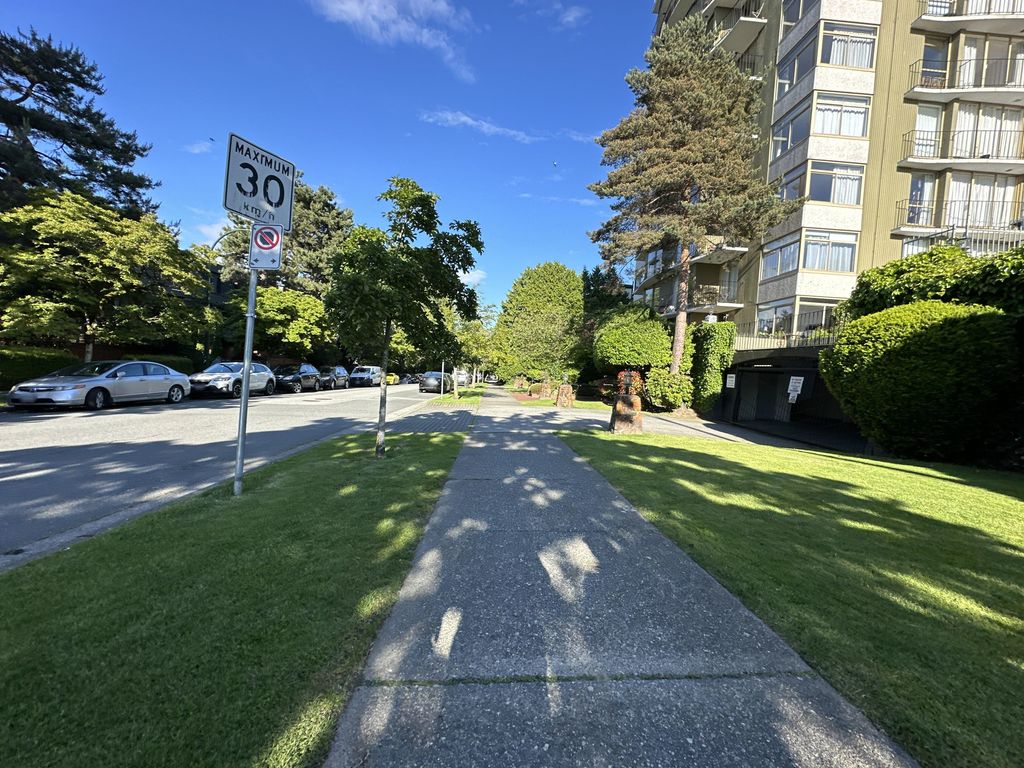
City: vancouver